Aerial crown-view tile of a tropical tree (Barro Colorado Island, Panama), acquired 20240813:
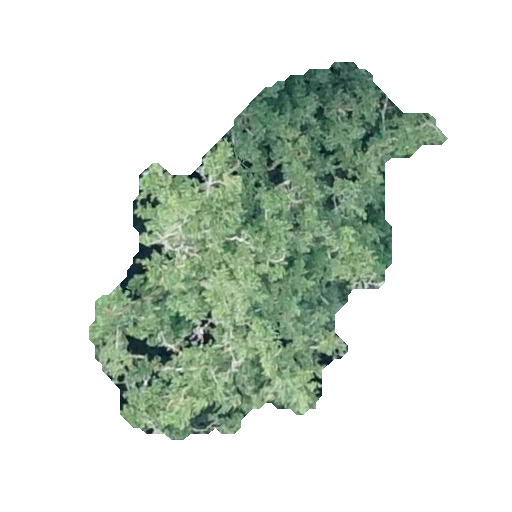
Species: Brosimum alicastrum
GBIF accepted scientific name: Brosimum alicastrum
Crown area: 115.452 m²